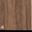
Piece: xx